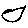
Label: circle